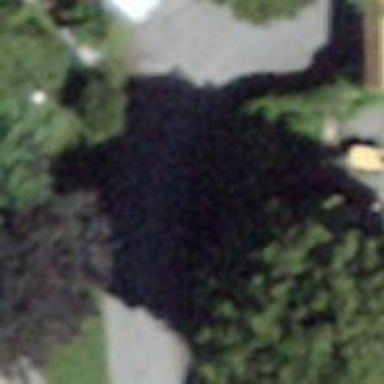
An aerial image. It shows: Smooth asphalt road in residential area.